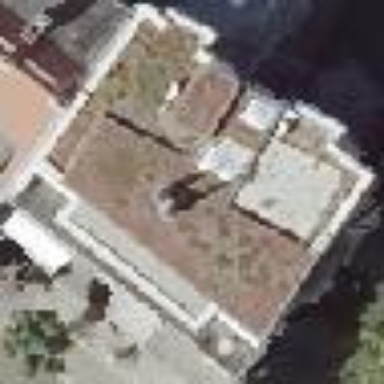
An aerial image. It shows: Part of building.